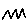
Label: zigzag